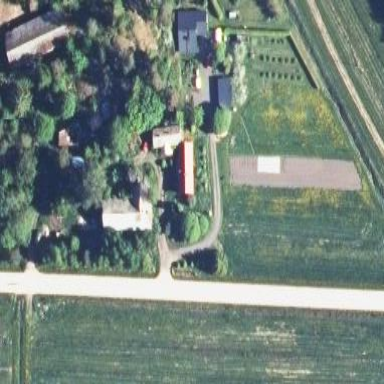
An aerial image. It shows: Farmyard area.